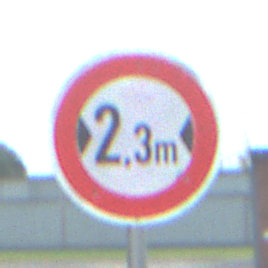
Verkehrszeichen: TatsaechlicheBreite2Komma3
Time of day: Midday
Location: Outdoor (Suburban)
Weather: Overcast
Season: NotSpecified
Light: Natural